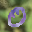
Label: 0